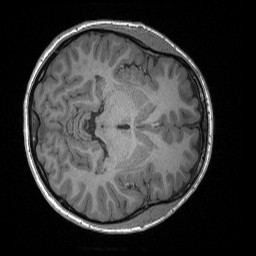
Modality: T1w
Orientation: axial
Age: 20
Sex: female
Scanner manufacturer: siemens
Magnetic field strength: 3 T
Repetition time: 1.56 s
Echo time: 0.00207 s